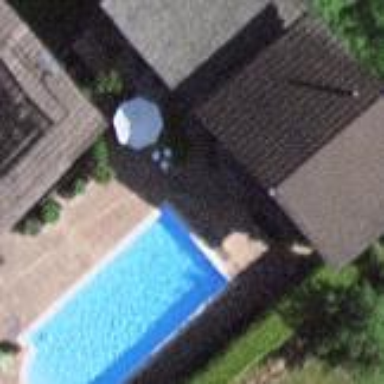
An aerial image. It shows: Swimming pool located in leisure land.